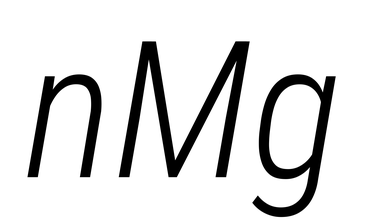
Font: Roboto-Italic_Condensed_Light_Italic